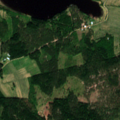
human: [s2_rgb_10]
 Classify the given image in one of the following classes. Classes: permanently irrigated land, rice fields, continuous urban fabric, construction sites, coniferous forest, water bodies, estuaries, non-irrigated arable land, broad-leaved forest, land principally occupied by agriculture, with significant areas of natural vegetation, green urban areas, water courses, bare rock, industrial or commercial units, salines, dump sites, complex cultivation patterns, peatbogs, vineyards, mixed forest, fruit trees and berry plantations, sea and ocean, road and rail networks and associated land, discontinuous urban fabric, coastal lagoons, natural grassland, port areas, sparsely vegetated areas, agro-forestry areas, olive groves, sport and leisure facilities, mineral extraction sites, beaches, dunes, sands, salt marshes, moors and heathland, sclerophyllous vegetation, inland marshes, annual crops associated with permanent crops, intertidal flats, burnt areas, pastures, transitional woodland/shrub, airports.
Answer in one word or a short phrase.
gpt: land principally occupied by agriculture, with significant areas of natural vegetation, coniferous forest, mixed forest, transitional woodland/shrub, water bodies